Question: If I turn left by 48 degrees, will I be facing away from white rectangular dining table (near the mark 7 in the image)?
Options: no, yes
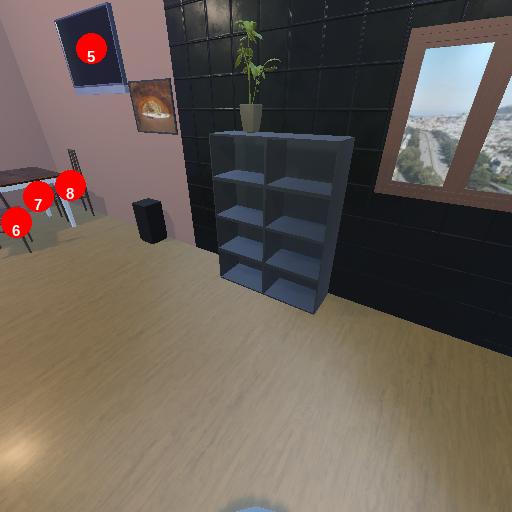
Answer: no